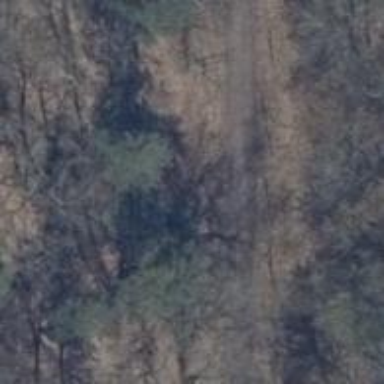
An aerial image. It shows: Dirt track of grade 4 suitable for forestry vehicles.